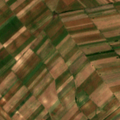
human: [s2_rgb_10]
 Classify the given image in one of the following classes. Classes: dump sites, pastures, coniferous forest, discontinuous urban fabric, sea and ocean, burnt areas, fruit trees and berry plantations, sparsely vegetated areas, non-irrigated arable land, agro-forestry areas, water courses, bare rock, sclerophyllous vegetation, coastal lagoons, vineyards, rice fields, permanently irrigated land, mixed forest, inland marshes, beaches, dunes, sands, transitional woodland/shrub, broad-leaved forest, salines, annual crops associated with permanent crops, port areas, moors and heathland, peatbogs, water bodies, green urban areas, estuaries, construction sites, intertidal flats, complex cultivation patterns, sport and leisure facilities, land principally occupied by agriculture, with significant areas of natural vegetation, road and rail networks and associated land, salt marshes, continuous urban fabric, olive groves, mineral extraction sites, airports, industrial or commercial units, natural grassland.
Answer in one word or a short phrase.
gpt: non-irrigated arable land, pastures